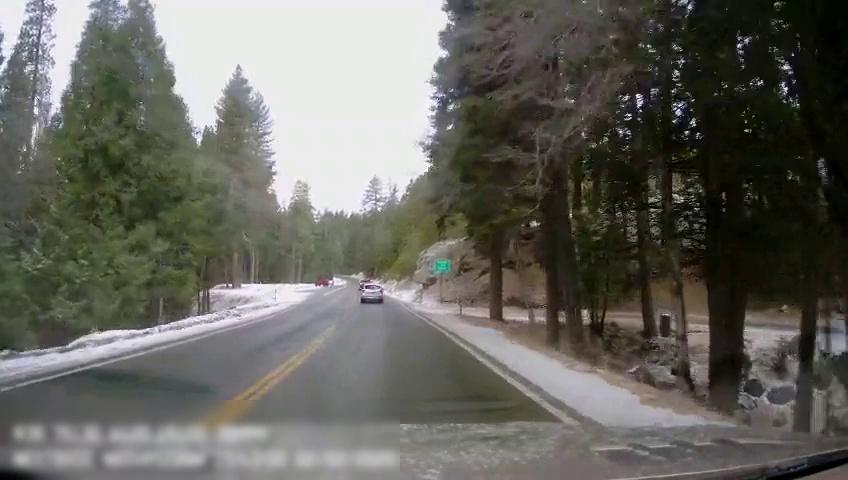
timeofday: Day
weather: Cloudy
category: Drivable Space
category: Vehicles | Car
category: Vehicles | SUV
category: Lanes | Current Lane
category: Lanes | Current Lane
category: Lanes | Opposite Lane
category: Lanes | Opposite Lane
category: Traffic | Signs